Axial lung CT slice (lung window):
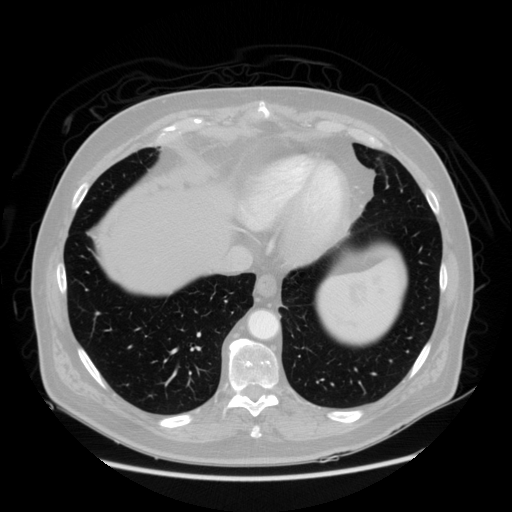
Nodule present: no